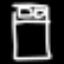
Label: bed